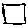
Label: square